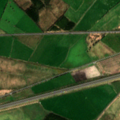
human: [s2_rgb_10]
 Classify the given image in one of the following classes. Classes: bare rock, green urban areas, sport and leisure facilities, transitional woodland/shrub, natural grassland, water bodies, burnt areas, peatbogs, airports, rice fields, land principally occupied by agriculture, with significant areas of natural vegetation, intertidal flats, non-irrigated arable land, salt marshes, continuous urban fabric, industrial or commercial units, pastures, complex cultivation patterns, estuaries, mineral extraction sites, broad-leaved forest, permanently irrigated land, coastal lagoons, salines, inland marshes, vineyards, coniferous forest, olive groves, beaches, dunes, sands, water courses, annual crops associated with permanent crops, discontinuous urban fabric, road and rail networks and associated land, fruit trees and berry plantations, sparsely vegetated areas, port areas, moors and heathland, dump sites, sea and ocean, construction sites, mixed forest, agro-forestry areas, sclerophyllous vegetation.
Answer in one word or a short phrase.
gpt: pastures, mixed forest